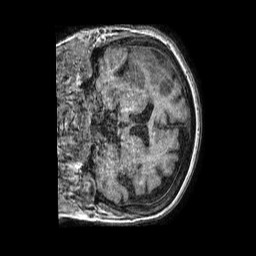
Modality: T1w
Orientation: coronal
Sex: female
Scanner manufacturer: philips
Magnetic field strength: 1.5 T
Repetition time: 0.007716 s
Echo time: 0.003516 s